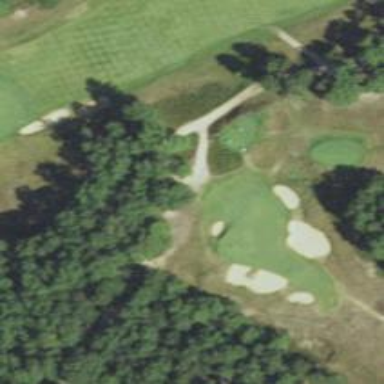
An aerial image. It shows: Rough area on grassy golf course.